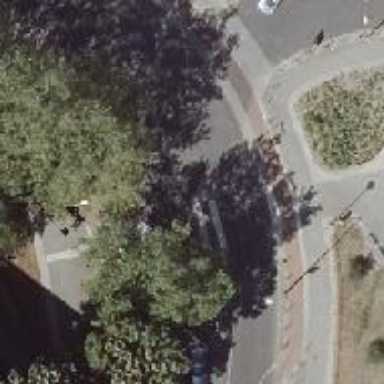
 there are cycle tracks on both sides of the road."